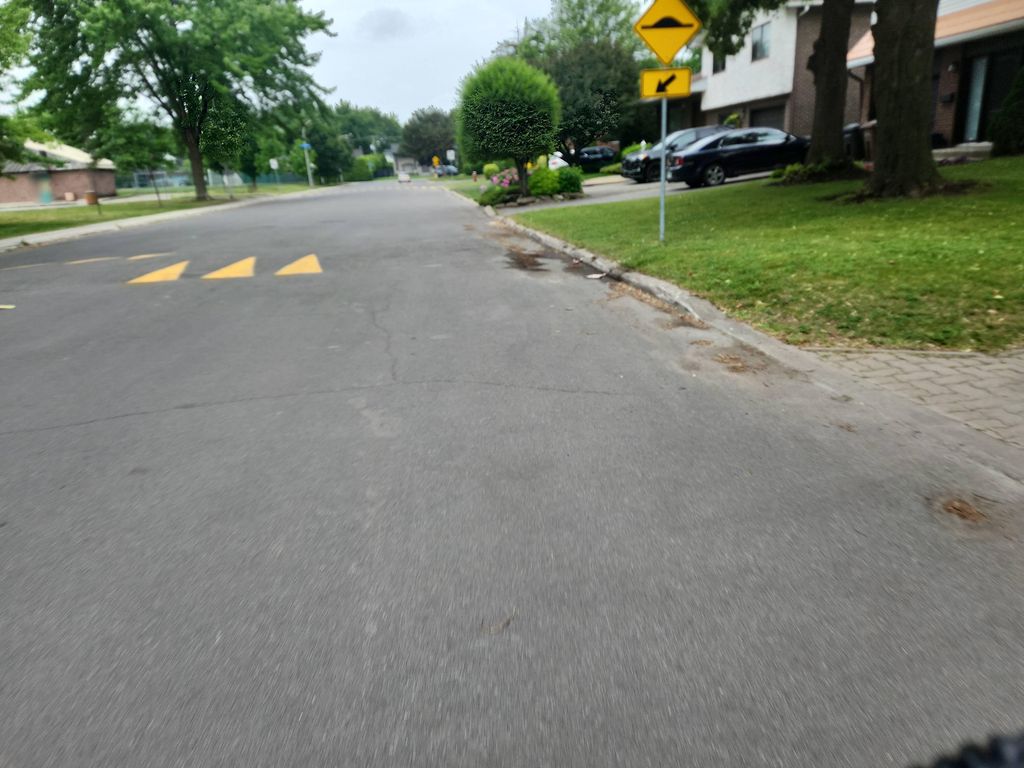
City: montreal